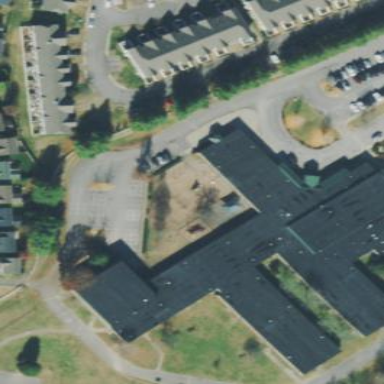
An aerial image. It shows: School building.